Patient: sex M, age 64
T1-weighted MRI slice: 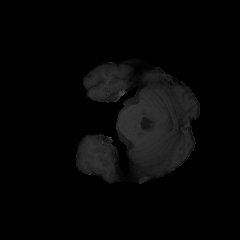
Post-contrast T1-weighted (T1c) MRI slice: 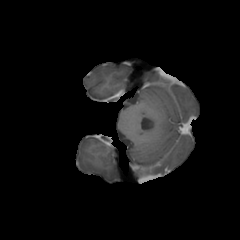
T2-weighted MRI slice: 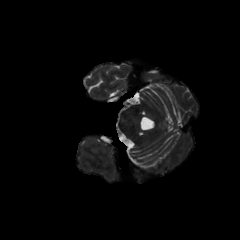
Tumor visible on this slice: no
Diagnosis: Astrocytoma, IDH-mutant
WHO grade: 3